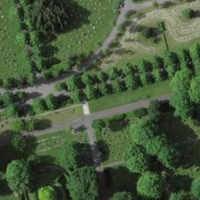
EUNIS habitat code: 53
Species observed at this site:
Podarcis muralis
Salvia pratensis